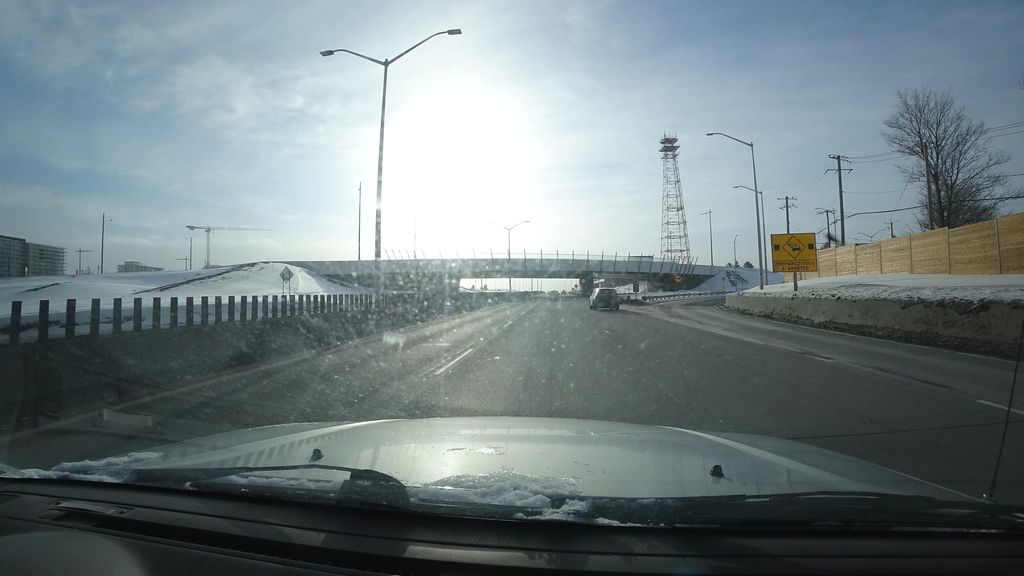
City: quebec_city